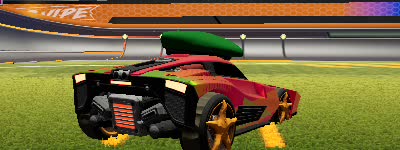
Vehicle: breakout